Question: I am trying to track my BackgroundWorker threads as described in <URL> the Threads Debug Windows is empty:

And yes, <URL>.
What am I missing?
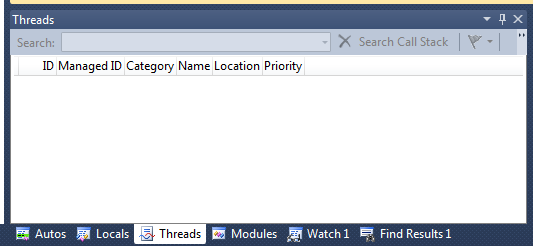
Answer: You need to pause your application first; the debugger will not display anything while your code is running.
You can either set a breakpoint and wait until it gets hit, or click the Pause button to break immediately.